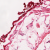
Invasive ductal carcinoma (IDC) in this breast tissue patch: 0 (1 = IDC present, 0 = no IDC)